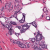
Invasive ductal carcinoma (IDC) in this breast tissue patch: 1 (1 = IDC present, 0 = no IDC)